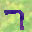
Label: 7